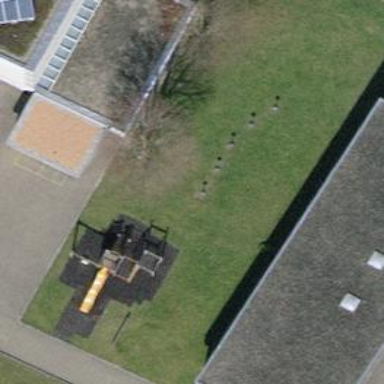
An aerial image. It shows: Playground area for leisure activities on the land.